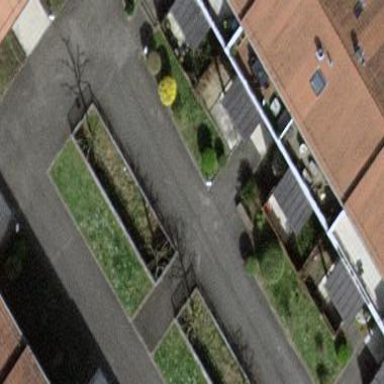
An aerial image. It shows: Garden enclosed by fence.